Question: I created this Microsoft Word 2010 Macros:
'''
Sub Crea_DAF()
Selection.WholeStory()
Selection.Copy()
ChangeFileOpenDirectory("C:\Users\f.irrera\Desktop\")
ActiveDocument.SaveAs2(FileName:="Fascicolo.daf", FileFormat:= _
wdFormatText, LockComments:=False, Password:="", AddToRecentFiles:=True, _
WritePassword:="", ReadOnlyRecommended:=False, EmbedTrueTypeFonts:=False, _
SaveNativePictureFormat:=False, SaveFormsData:=False, SaveAsAOCELetter:= _
False, Encoding:=1252, InsertLineBreaks:=False, AllowSubstitutions:=False _
, LineEnding:=wdCRLF, CompatibilityMode:=0)
End Sub
'''
I would execute this macros at Event (using Visual Basic 2008 Express Edition):
'''
Private Sub Button1_Click(ByVal sender As System.Object, ByVal e As System.EventArgs) Handl
'''
Is it possible?
I am Tryng with:
'''
Private Sub Button2_Click(ByVal sender As System.Object, ByVal e As System.EventArgs) Handles Button2.Click
Dim var As New Microsoft.Office.Interop.Word.Application()
var.Selection.WholeStory() <--- Error
var.Selection.Copy()
var.ChangeFileOpenDirectory("C:\Users\f.irrera\Desktop\")
var.ActiveDocument.SaveAs2(FileName:="Fascicolo.daf")
End Sub
'''
This is the error:

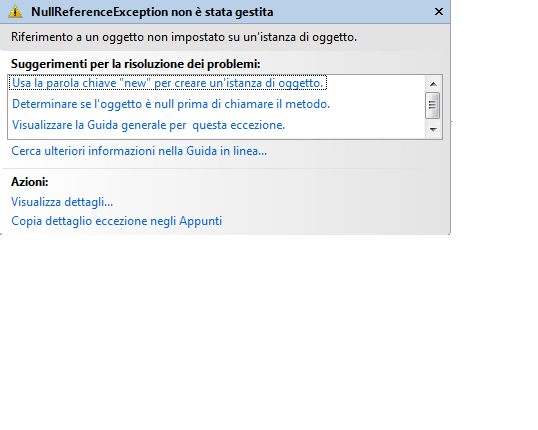
Answer: This run:
'''
Private Sub Button2_Click(ByVal sender As System.Object, ByVal e As System.EventArgs) Handles Button2.Click
Dim var As New Microsoft.Office.Interop.Word.Application()
Dim ciao As New Microsoft.Office.Interop.Word.Document
ciao.Activate()
var.Documents.Open(FileName:="C:\Users\f.irrera\Desktop\Fascicolo.doc")
var.Selection.WholeStory()
var.Selection.Copy()
var.ChangeFileOpenDirectory("C:\Users\f.irrera\Desktop\")
var.ActiveDocument.SaveAs2(FileName:="Fascicolo.daf", LockComments:=False, Password:="", WritePassword:="", ReadOnlyRecommended:=False, EmbedTrueTypeFonts:=False, SaveNativePictureFormat:=False, SaveFormsData:=False, SaveAsAOCELetter:=False, Encoding:=1252, InsertLineBreaks:=False, AllowSubstitutions:=False, CompatibilityMode:=0)
End Sub
'''